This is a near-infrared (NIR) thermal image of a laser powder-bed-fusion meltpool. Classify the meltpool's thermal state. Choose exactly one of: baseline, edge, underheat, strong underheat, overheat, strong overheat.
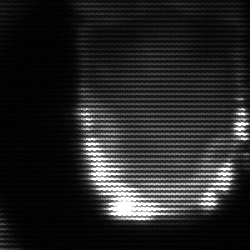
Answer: baseline